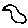
Label: bird